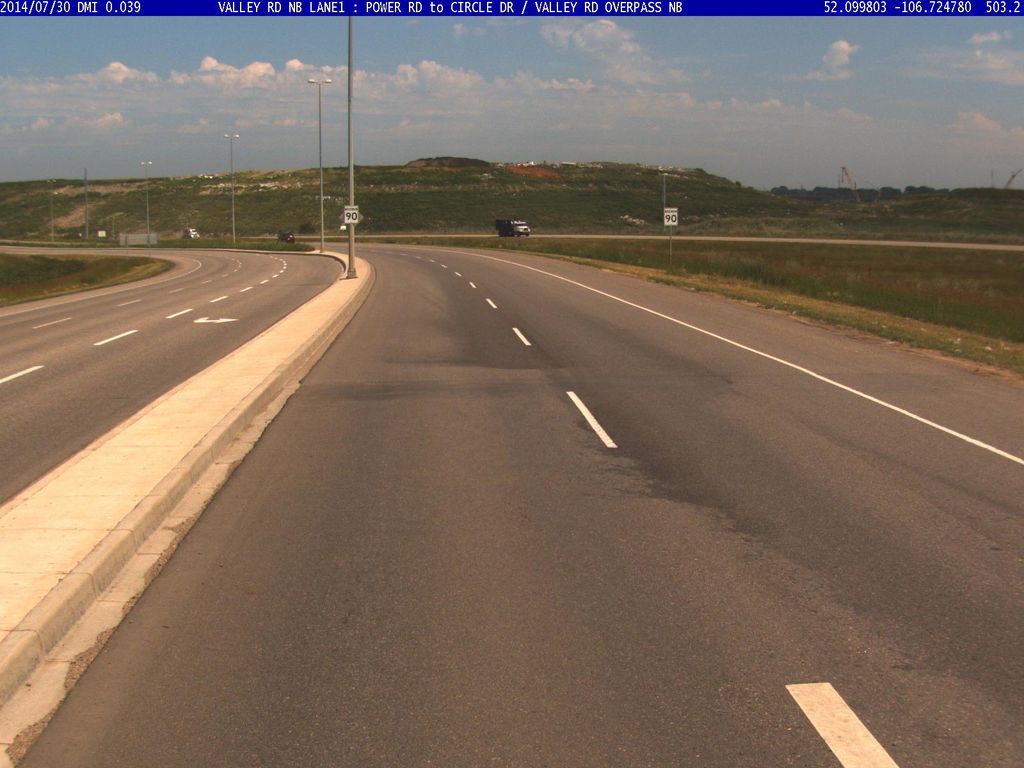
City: saskatoon